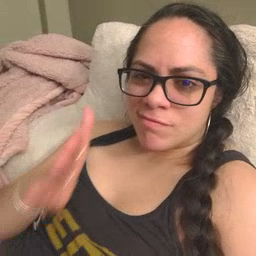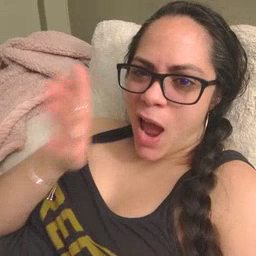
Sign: after